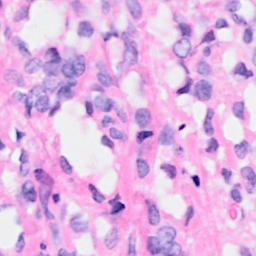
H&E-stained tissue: Breast